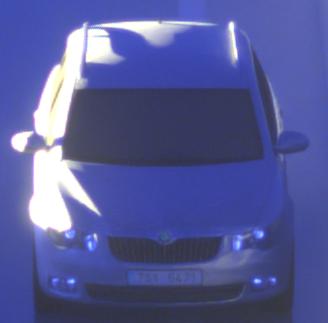
Make: Skoda
Model: Superb Combi 1.4 TSI
Detailed model: Superb (II) Combi
Model produced from: 2010/01
Model produced until: 2011/10
Doors: 5
Color: white
Road condition: wet road
Daytime: sunrise or sunset
Contrast: high contrast